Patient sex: M
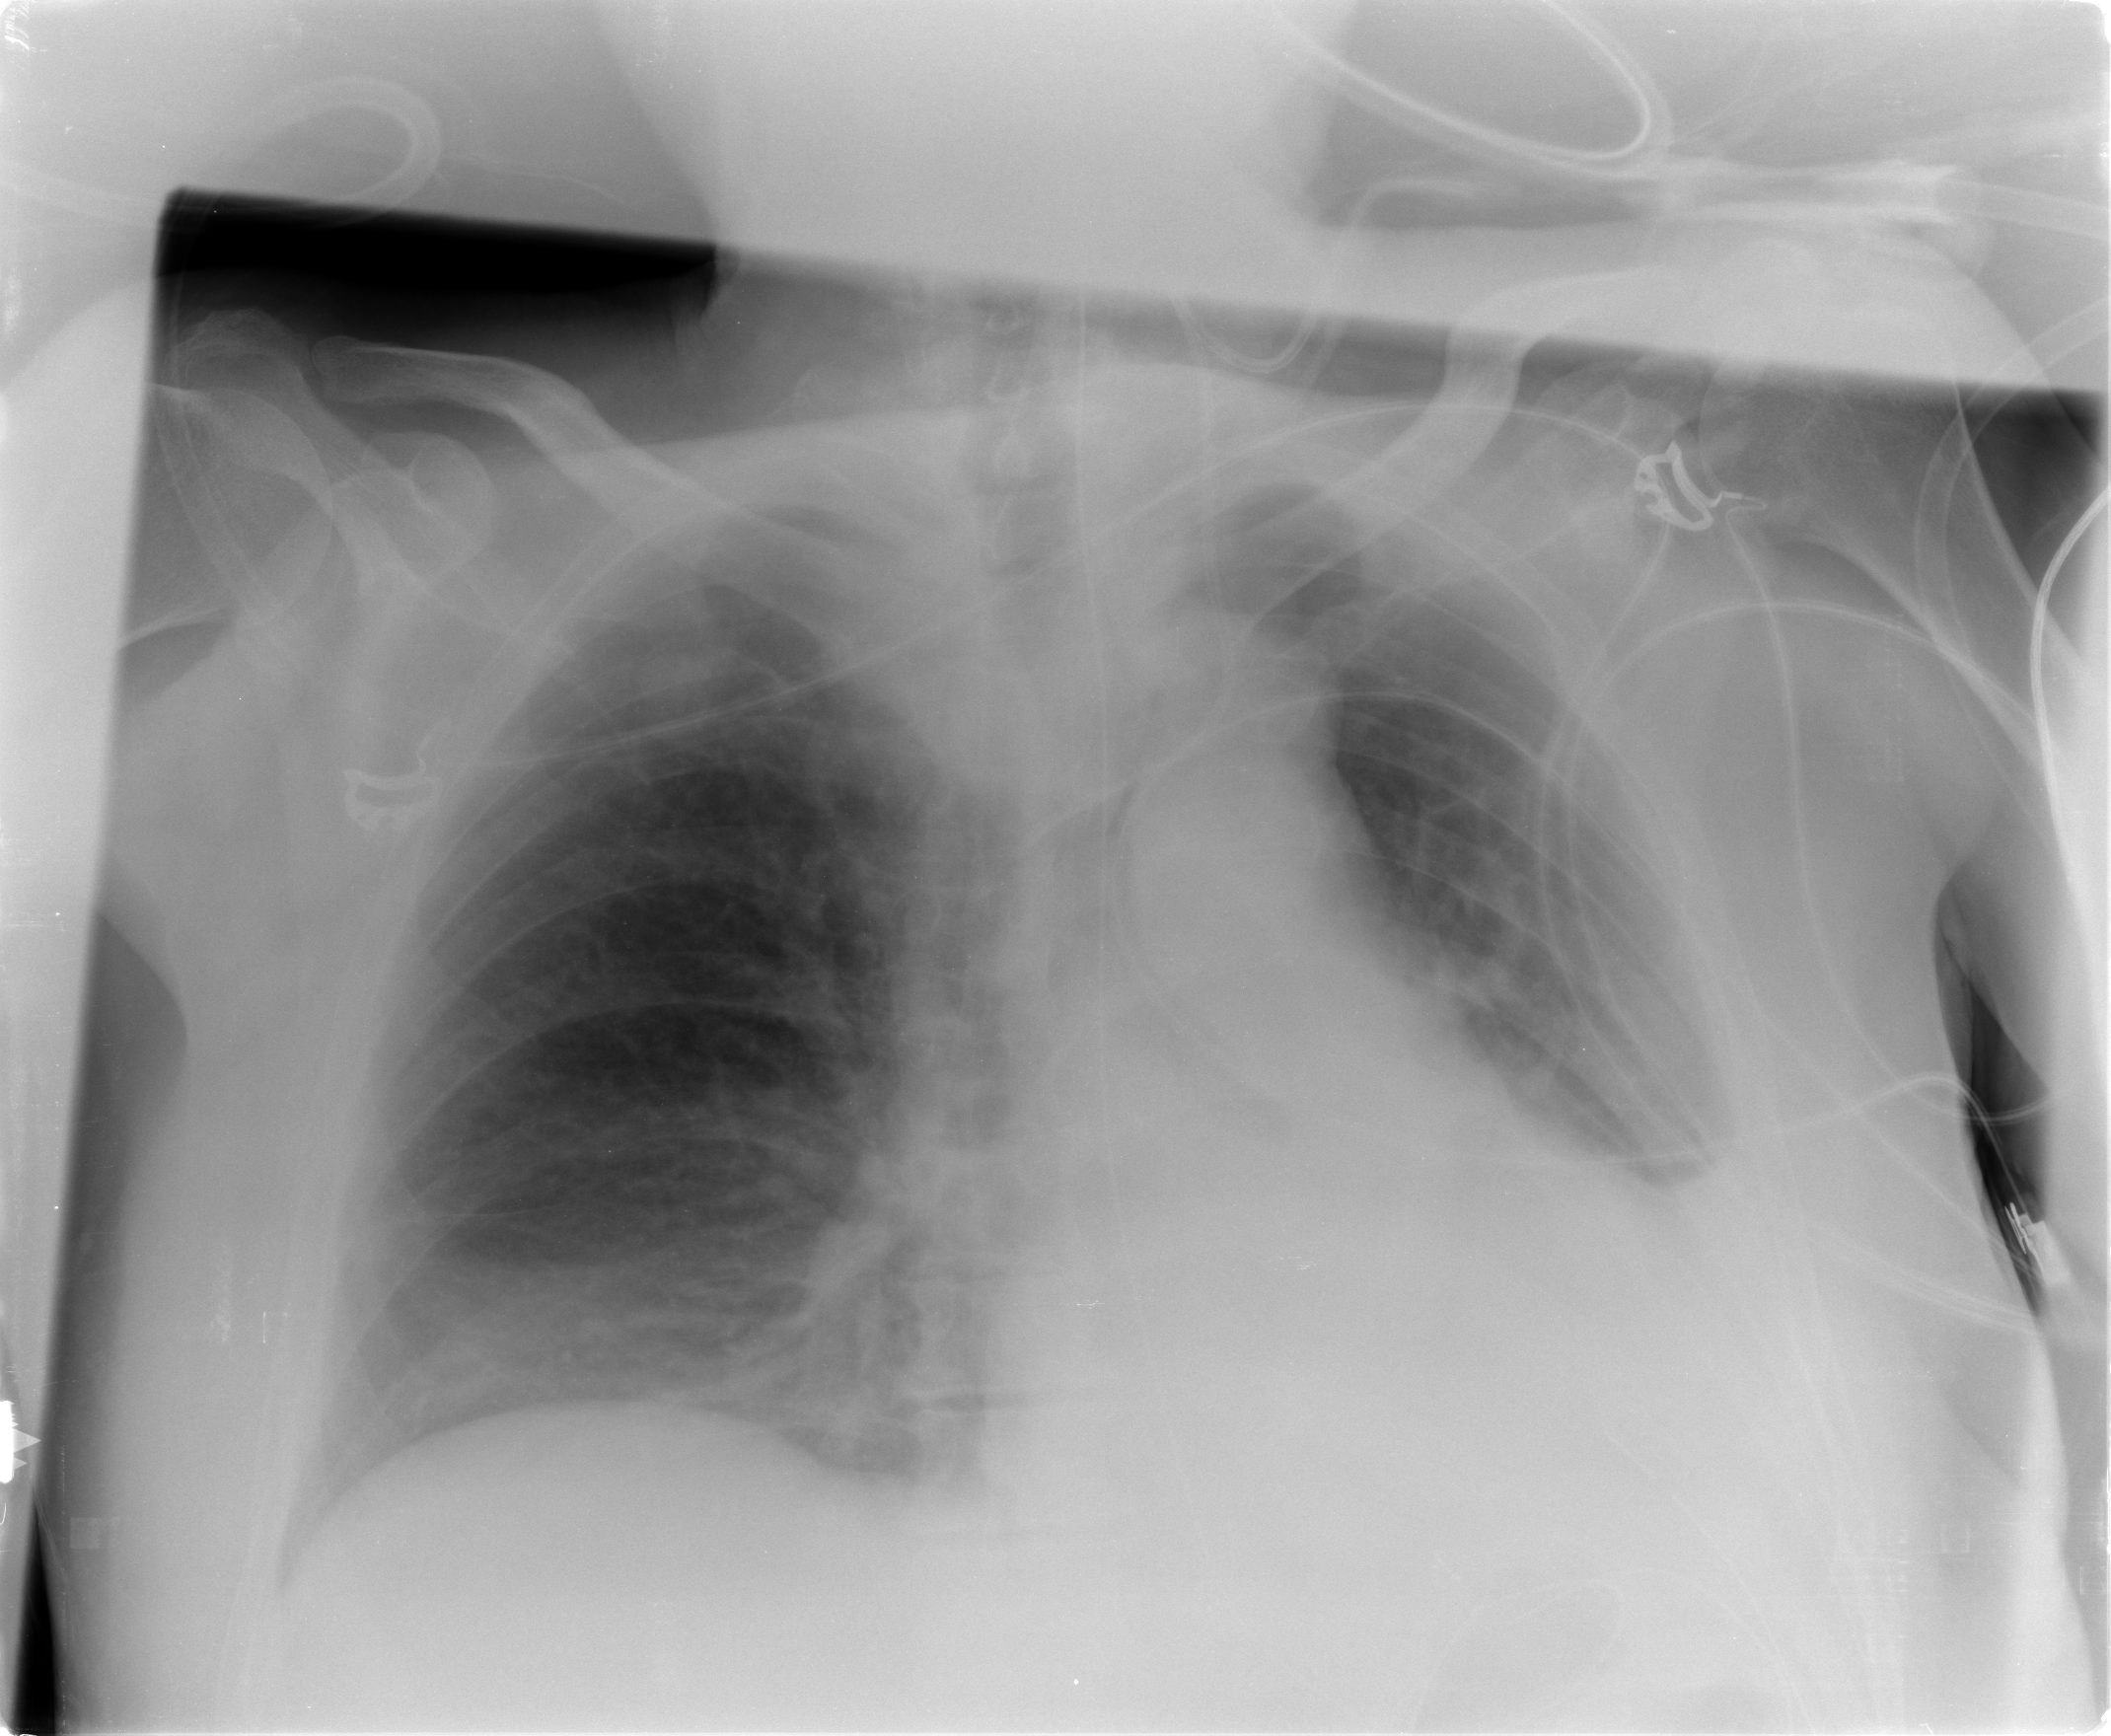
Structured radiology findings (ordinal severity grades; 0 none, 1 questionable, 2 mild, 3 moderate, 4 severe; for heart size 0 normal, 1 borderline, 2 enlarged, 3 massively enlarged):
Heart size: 2
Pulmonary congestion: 2
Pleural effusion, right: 0
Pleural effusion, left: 2
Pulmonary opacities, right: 2
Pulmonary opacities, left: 0
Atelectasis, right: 2
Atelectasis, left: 2